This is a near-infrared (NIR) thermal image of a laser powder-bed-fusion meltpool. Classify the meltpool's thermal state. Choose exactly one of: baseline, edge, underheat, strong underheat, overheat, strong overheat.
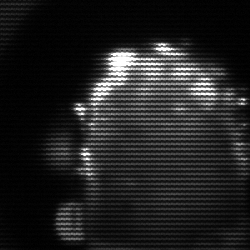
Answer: baseline